一年级 · 组合几何学
用下列哪个小印章可以印出 “口”。( $\quad$ ”

$(\square)$
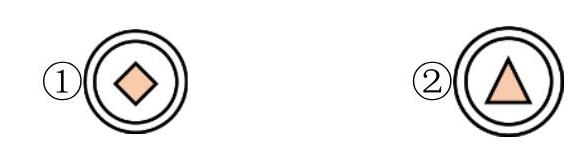
答案: (3)